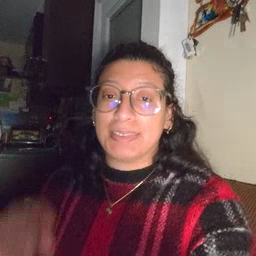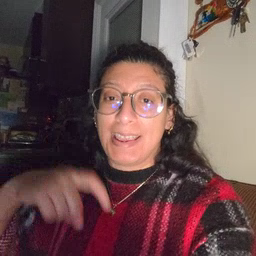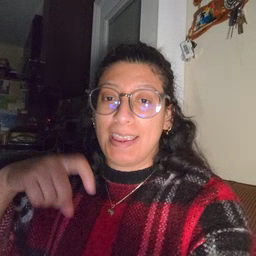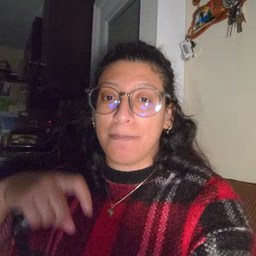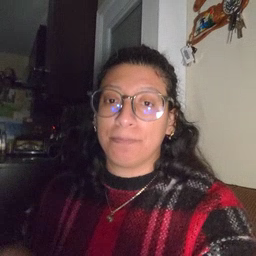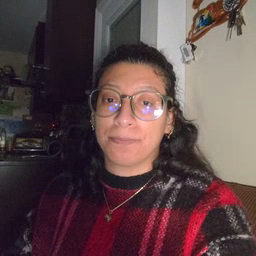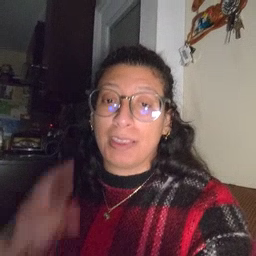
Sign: time